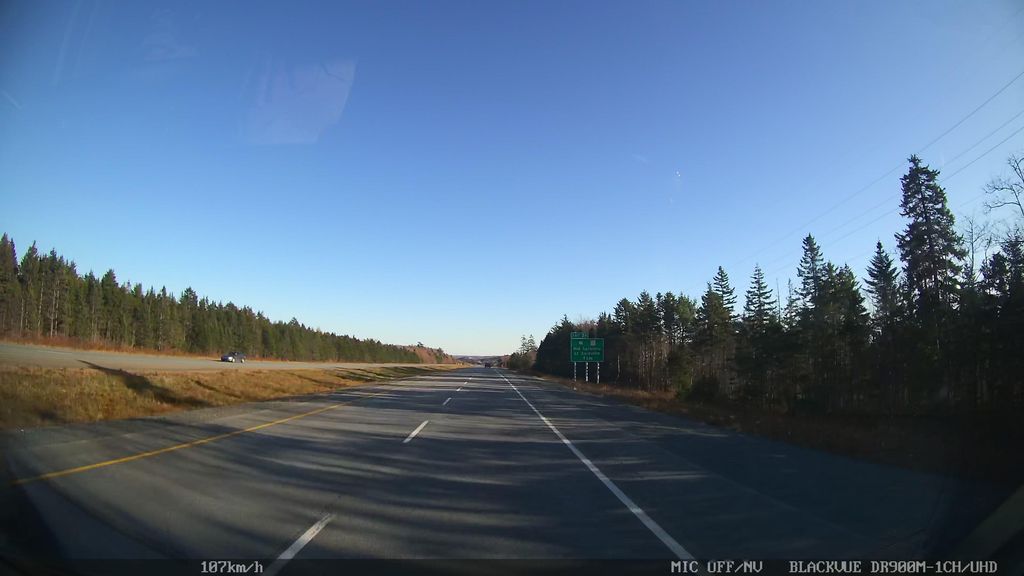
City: halifax